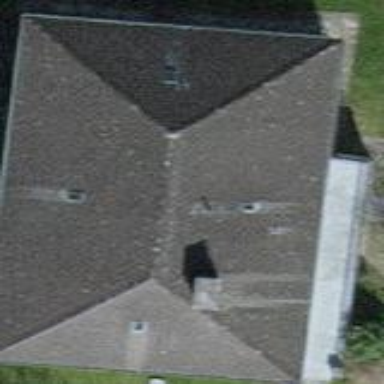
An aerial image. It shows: Detached building with pyramidal roof shape.